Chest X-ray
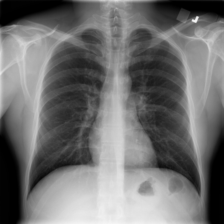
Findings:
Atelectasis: negative
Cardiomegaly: negative
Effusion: negative
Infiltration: negative
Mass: negative
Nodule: negative
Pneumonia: negative
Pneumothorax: negative
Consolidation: negative
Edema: negative
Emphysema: negative
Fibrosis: negative
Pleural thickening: negative
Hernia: negative